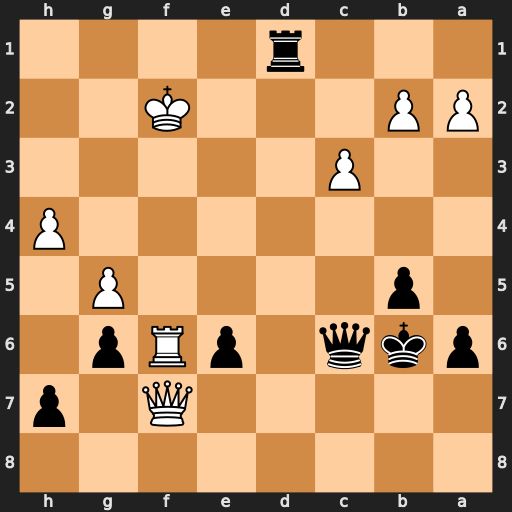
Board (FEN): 8/5Q1p/pkq1pRp1/1p4P1/7P/2P5/PP3K2/3r4
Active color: b
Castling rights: -
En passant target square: -
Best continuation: Qc5+ Ke2 Rd6 Qxe6 Rxe6+